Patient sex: F
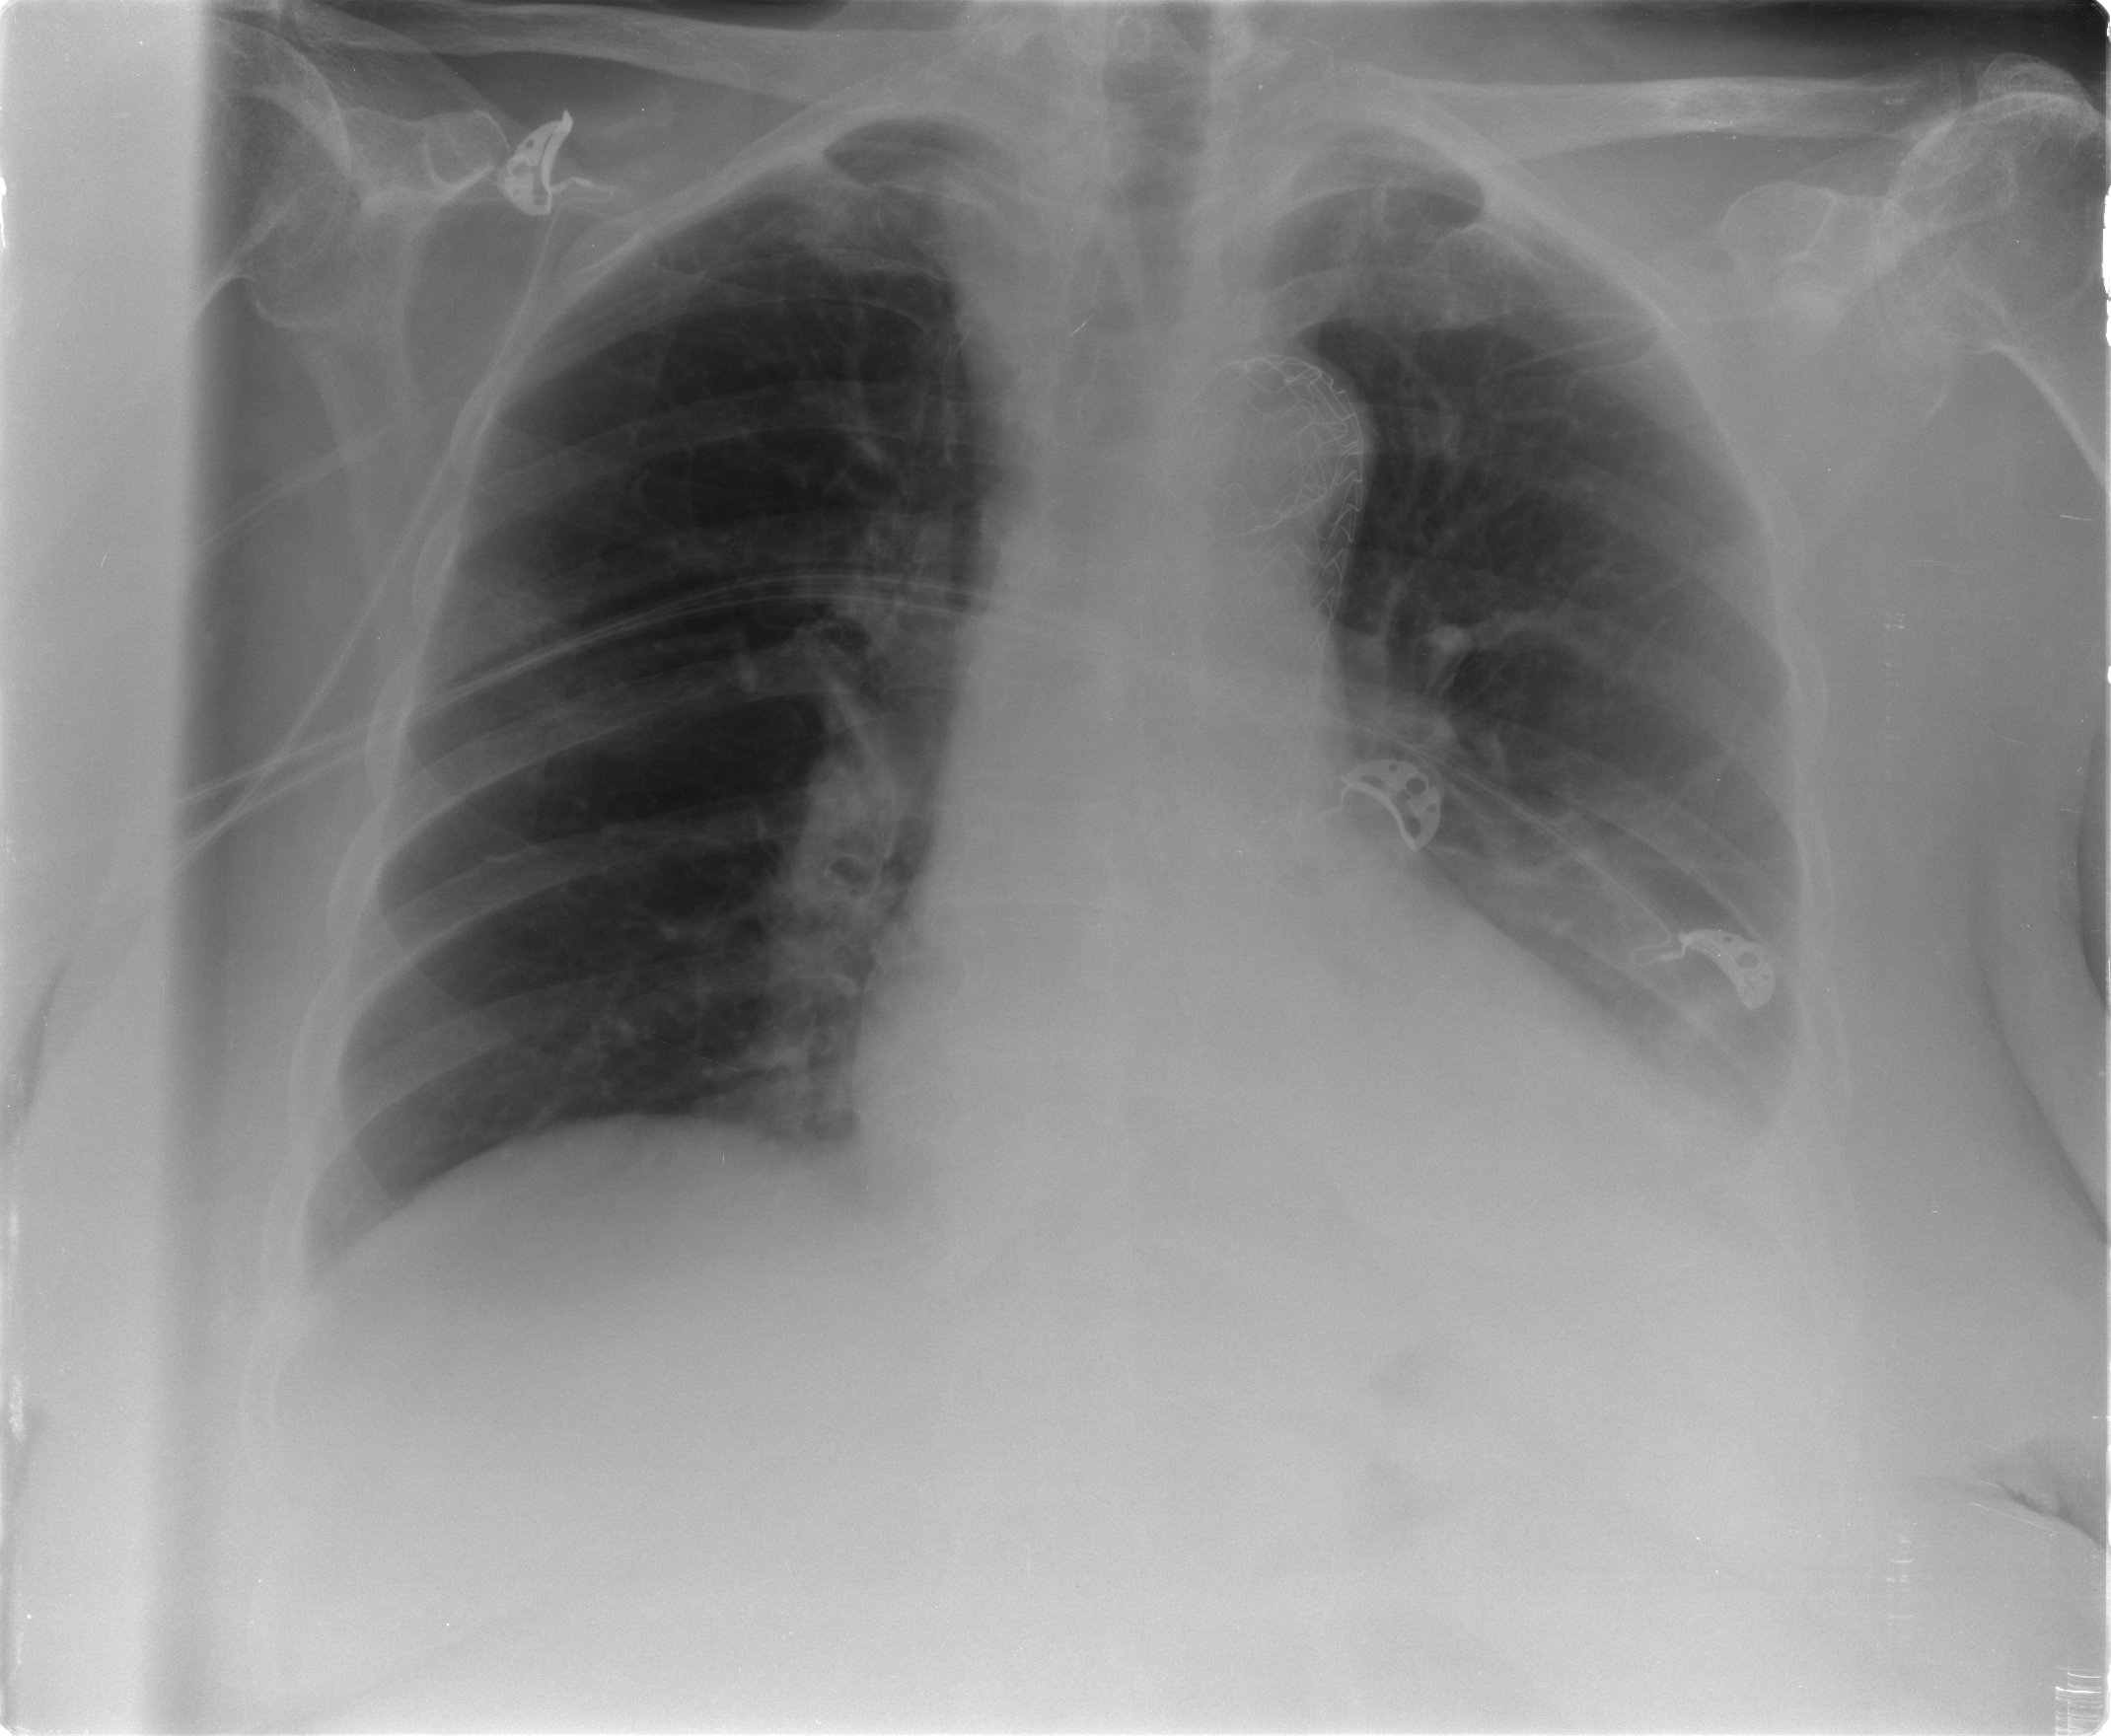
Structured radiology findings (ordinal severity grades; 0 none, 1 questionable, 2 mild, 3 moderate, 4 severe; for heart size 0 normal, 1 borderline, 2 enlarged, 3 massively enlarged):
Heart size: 1
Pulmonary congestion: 0
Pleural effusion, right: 1
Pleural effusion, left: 2
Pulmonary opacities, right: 0
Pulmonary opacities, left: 1
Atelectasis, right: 0
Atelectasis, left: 2